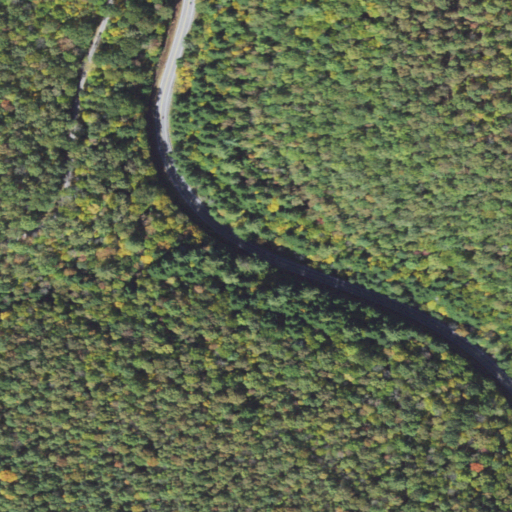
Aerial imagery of valley in Pennsylvania named Big Basin Hollow containing deciduous forest, mixed forest, open development, and evergreen forest